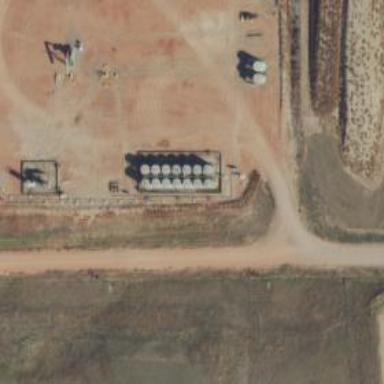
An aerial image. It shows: Storage tank with man-made structure.